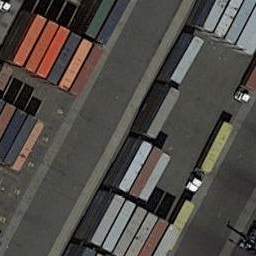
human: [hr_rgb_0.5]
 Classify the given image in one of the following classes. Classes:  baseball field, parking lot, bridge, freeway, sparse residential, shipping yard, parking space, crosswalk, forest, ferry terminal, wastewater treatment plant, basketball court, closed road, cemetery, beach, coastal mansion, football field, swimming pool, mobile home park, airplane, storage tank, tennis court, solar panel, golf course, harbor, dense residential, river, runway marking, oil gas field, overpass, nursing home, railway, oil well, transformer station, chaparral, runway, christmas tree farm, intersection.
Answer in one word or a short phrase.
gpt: shipping yard